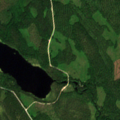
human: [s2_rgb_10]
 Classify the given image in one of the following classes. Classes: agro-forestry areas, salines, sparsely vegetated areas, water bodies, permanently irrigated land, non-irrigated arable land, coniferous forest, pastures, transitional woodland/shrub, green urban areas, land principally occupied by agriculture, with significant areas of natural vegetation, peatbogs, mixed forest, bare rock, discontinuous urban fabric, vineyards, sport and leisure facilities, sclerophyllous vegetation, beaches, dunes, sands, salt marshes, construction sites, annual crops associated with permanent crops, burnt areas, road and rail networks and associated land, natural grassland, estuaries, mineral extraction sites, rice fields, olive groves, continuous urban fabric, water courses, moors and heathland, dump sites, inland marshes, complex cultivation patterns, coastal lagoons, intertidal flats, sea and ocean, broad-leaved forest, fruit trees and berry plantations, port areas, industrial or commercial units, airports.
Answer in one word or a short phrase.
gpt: coniferous forest, mixed forest, transitional woodland/shrub